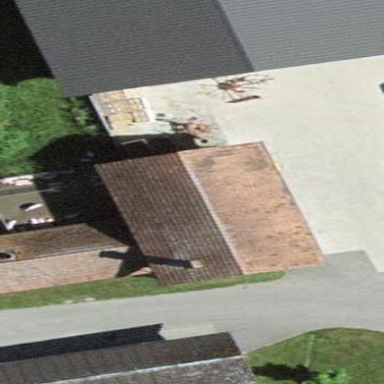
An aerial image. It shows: Sty building.